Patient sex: M
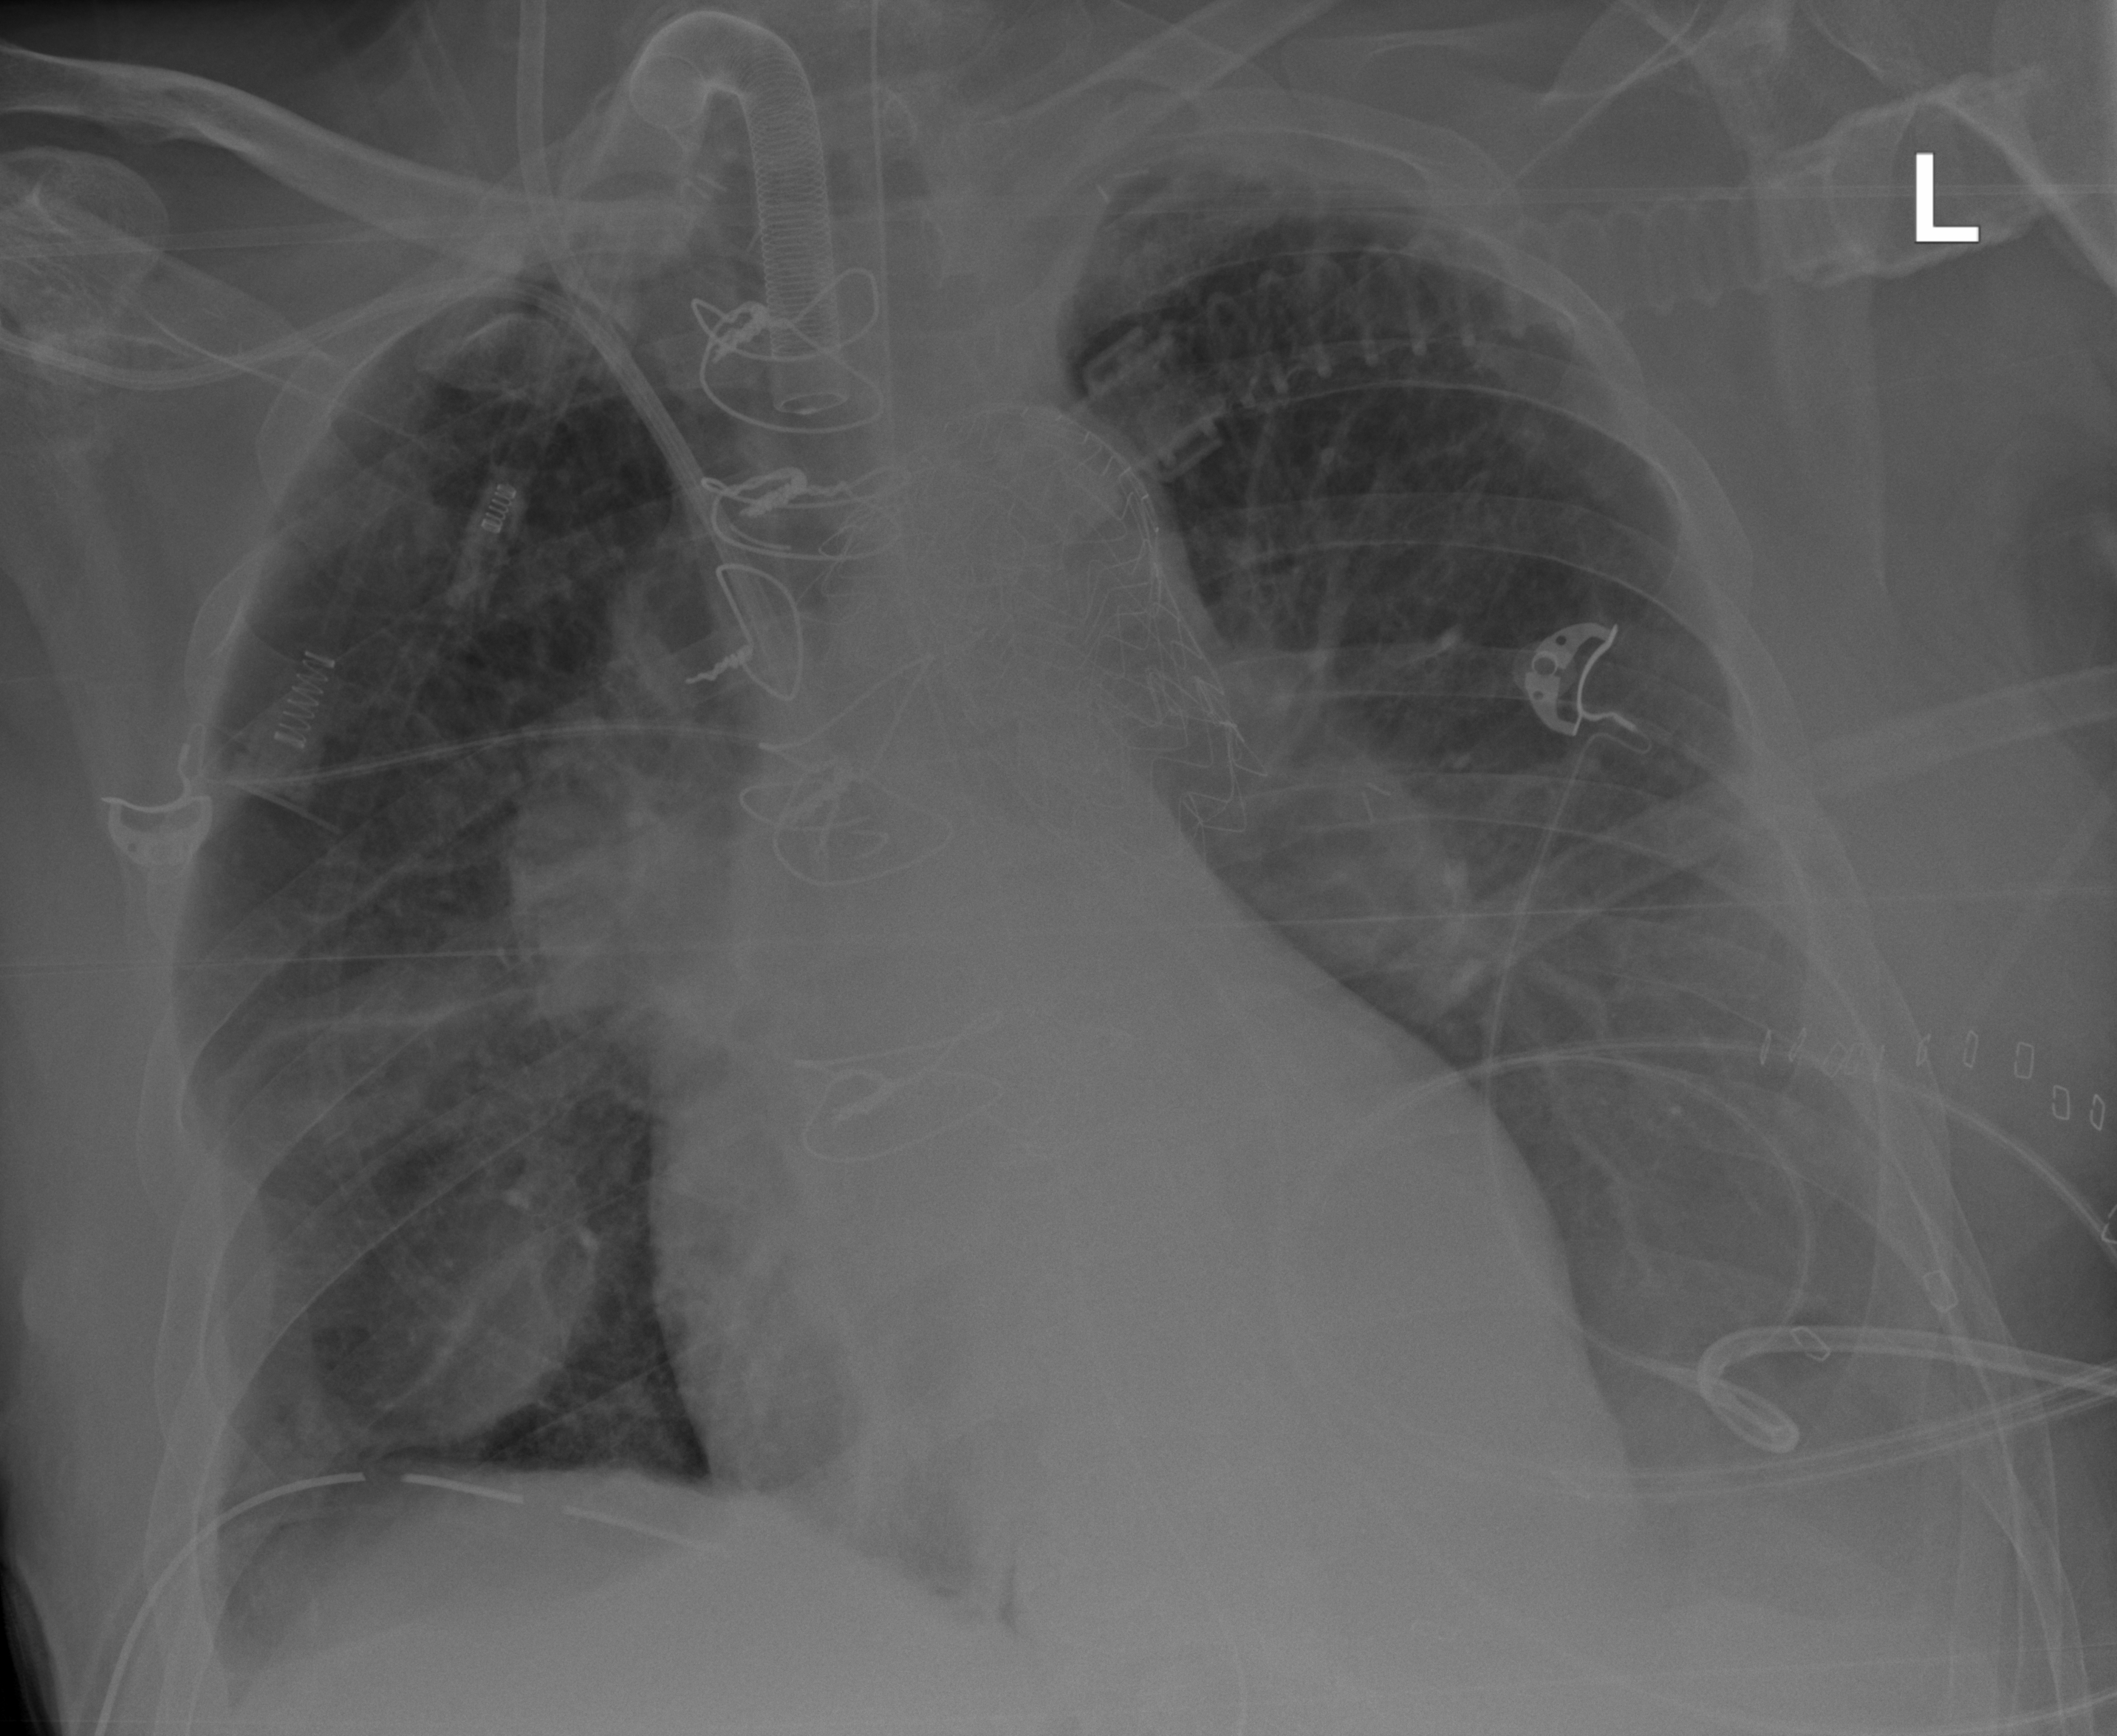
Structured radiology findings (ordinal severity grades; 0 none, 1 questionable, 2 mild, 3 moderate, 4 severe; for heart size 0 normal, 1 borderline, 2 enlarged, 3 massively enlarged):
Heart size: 1
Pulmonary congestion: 0
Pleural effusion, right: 0
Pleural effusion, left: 2
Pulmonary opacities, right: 2
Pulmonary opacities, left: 0
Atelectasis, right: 2
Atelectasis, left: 2